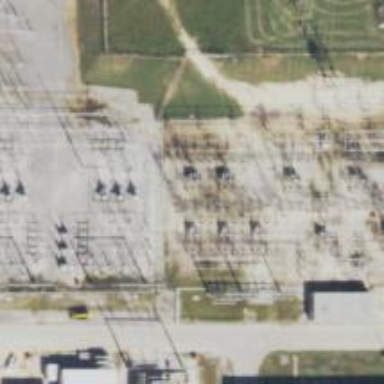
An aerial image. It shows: Switch for power supply.